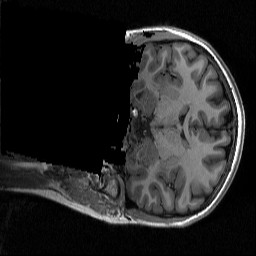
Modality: T1w
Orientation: coronal
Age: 25
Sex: female
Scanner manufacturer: siemens
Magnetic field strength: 3 T
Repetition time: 2.3 s
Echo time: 0.00298 s